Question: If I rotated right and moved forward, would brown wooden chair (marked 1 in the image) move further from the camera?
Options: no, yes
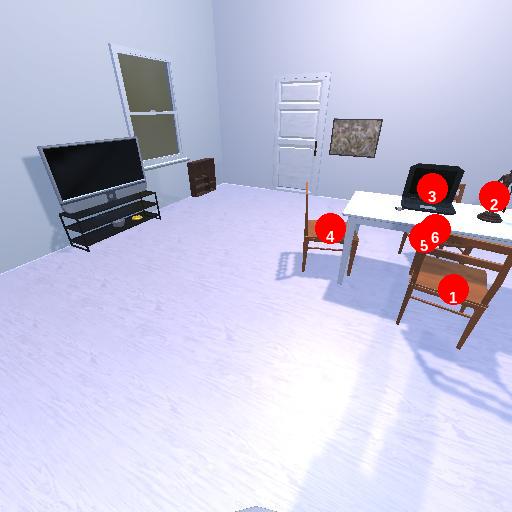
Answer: no